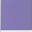
Piece: xx